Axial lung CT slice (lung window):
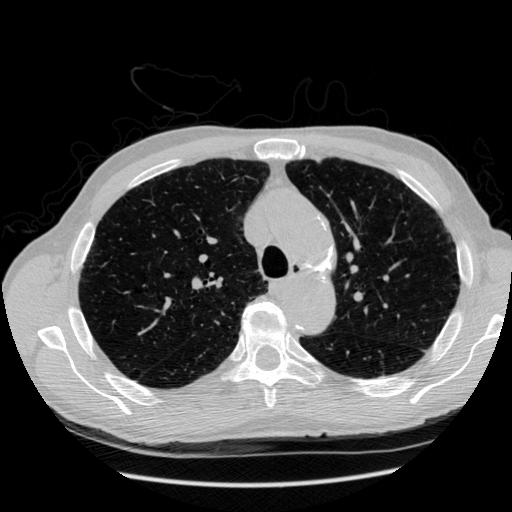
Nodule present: no